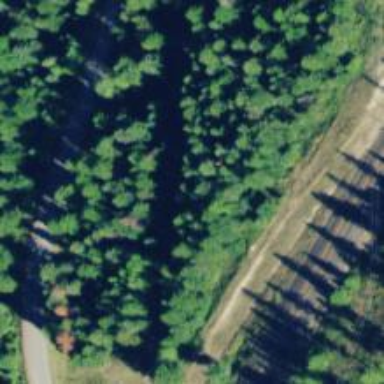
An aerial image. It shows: Abandoned road.